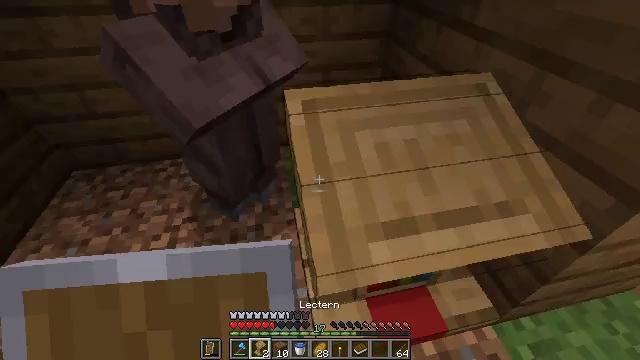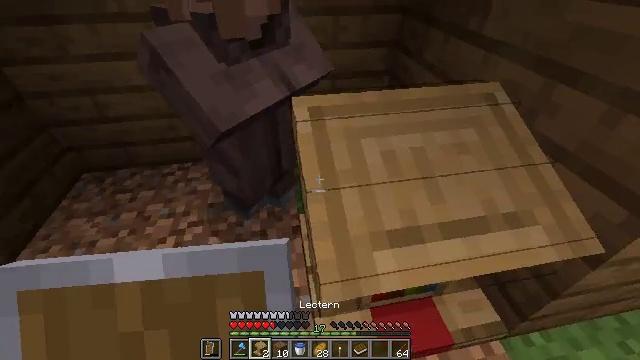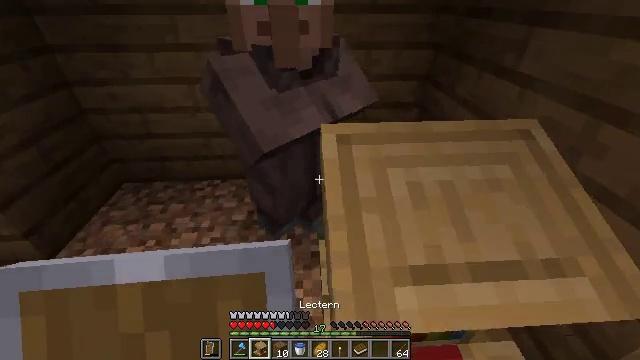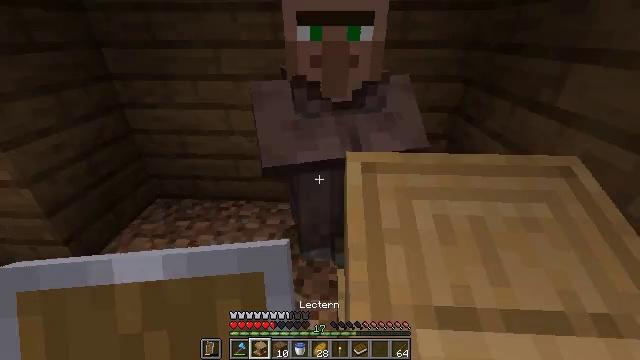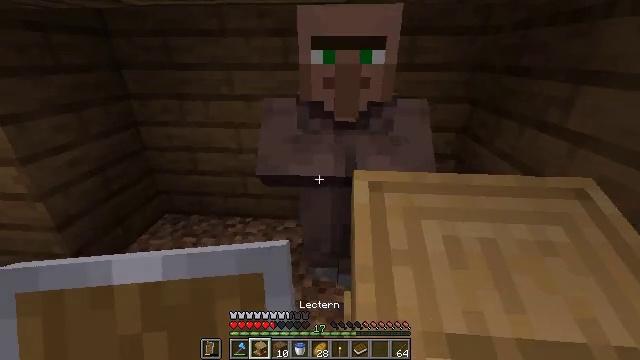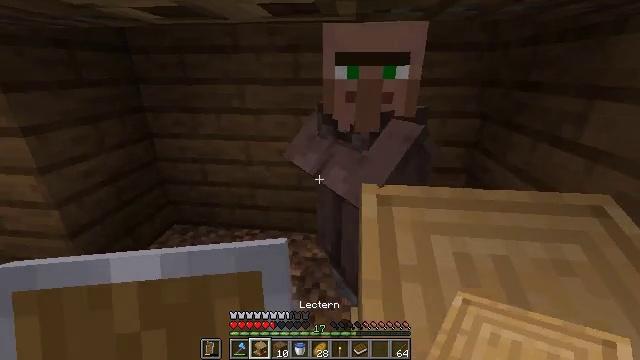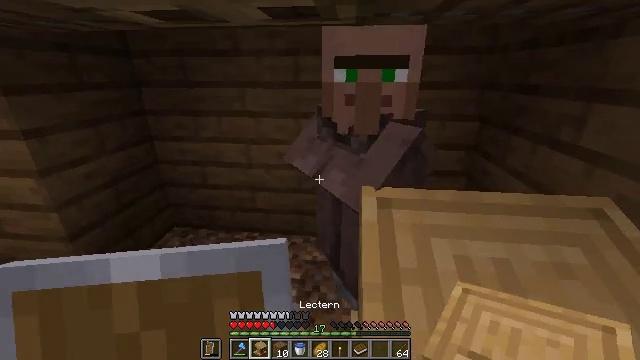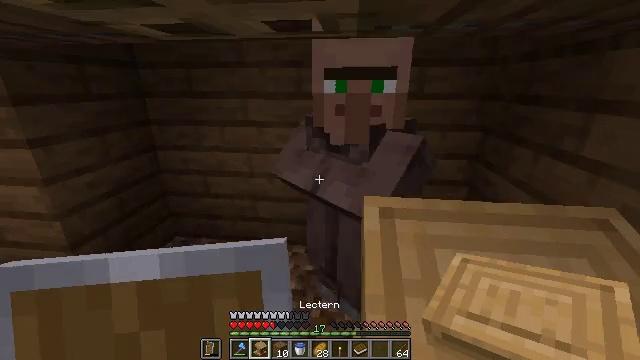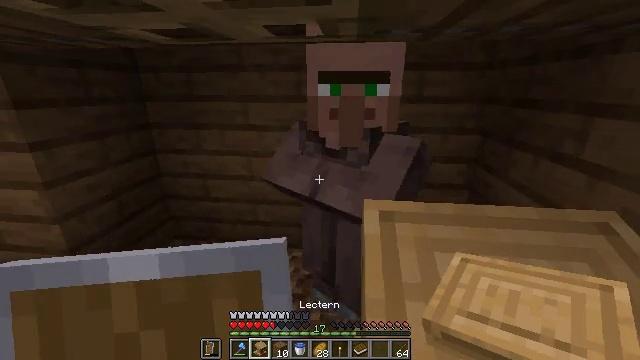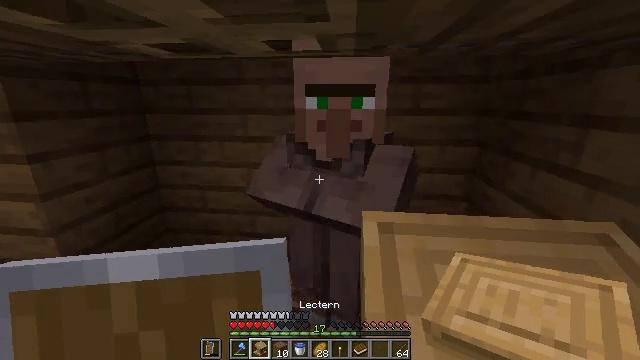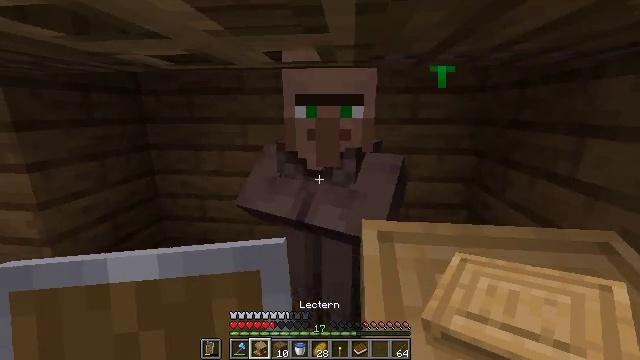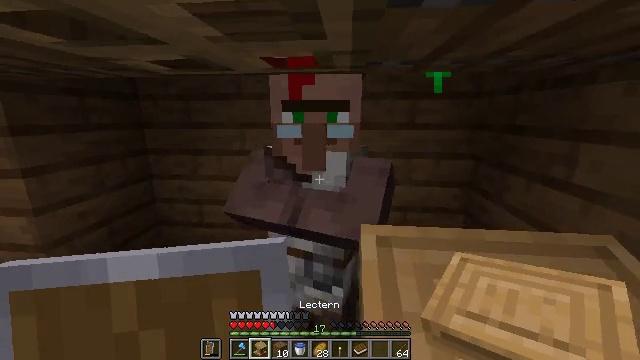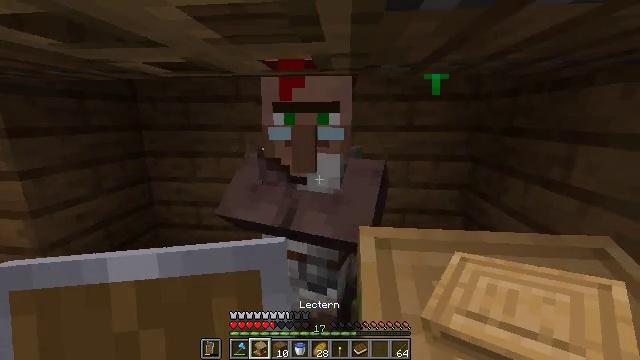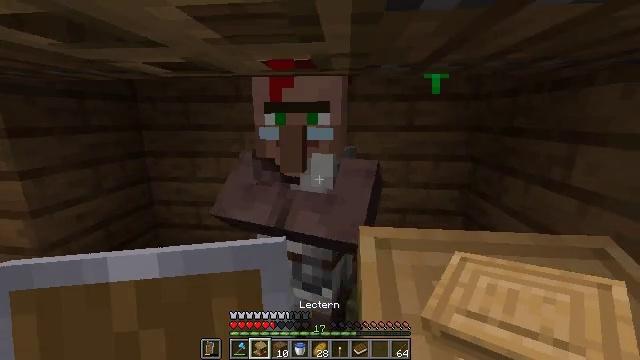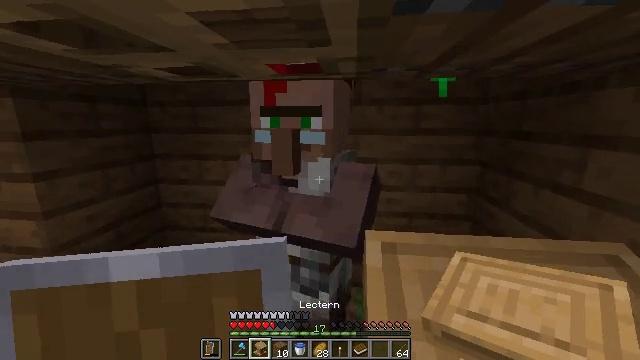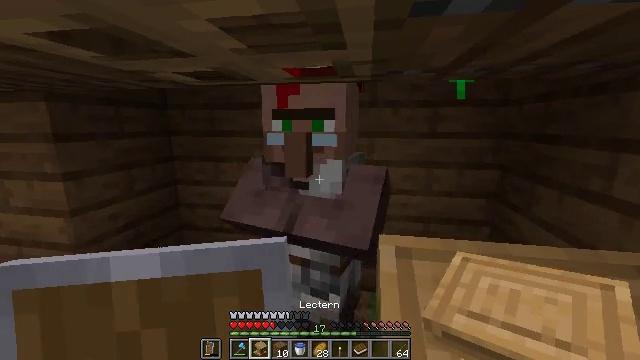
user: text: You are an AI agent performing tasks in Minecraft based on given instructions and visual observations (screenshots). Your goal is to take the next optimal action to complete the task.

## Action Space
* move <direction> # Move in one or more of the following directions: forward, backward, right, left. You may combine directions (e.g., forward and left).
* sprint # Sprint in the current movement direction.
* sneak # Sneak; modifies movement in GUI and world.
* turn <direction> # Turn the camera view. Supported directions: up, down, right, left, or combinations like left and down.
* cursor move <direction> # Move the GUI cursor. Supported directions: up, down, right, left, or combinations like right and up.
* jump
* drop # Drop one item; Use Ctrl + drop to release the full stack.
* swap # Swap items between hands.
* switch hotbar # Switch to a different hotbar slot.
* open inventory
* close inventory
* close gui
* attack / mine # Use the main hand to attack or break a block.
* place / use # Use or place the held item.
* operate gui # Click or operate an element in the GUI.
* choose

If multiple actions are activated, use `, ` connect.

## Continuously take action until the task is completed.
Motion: motion action
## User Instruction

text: Remove a lectern from the inventory.
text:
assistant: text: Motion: turn left and up
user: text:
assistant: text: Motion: turn left and up
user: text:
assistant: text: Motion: turn left and up
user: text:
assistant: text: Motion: turn left and up
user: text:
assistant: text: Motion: turn left and up
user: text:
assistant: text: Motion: no_op
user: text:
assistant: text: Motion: turn up
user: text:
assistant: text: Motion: no_op
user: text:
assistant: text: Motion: turn up
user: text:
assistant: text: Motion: turn up
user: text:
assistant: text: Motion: turn up
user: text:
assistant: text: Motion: no_op
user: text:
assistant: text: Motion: no_op
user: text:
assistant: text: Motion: turn left
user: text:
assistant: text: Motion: turn left
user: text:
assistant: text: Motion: turn left
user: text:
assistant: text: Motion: turn left
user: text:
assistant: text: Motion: no_op
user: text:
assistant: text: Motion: no_op
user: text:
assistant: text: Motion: attack / mine
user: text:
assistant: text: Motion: attack / mine
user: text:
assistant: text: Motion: attack / mine
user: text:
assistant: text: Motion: no_op
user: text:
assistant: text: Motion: no_op
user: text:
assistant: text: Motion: no_op
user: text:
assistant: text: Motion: no_op
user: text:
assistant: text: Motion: no_op
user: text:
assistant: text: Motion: no_op
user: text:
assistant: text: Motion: no_op
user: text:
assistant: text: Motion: no_op